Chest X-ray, AP view. Patient: 35 years old, sex F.
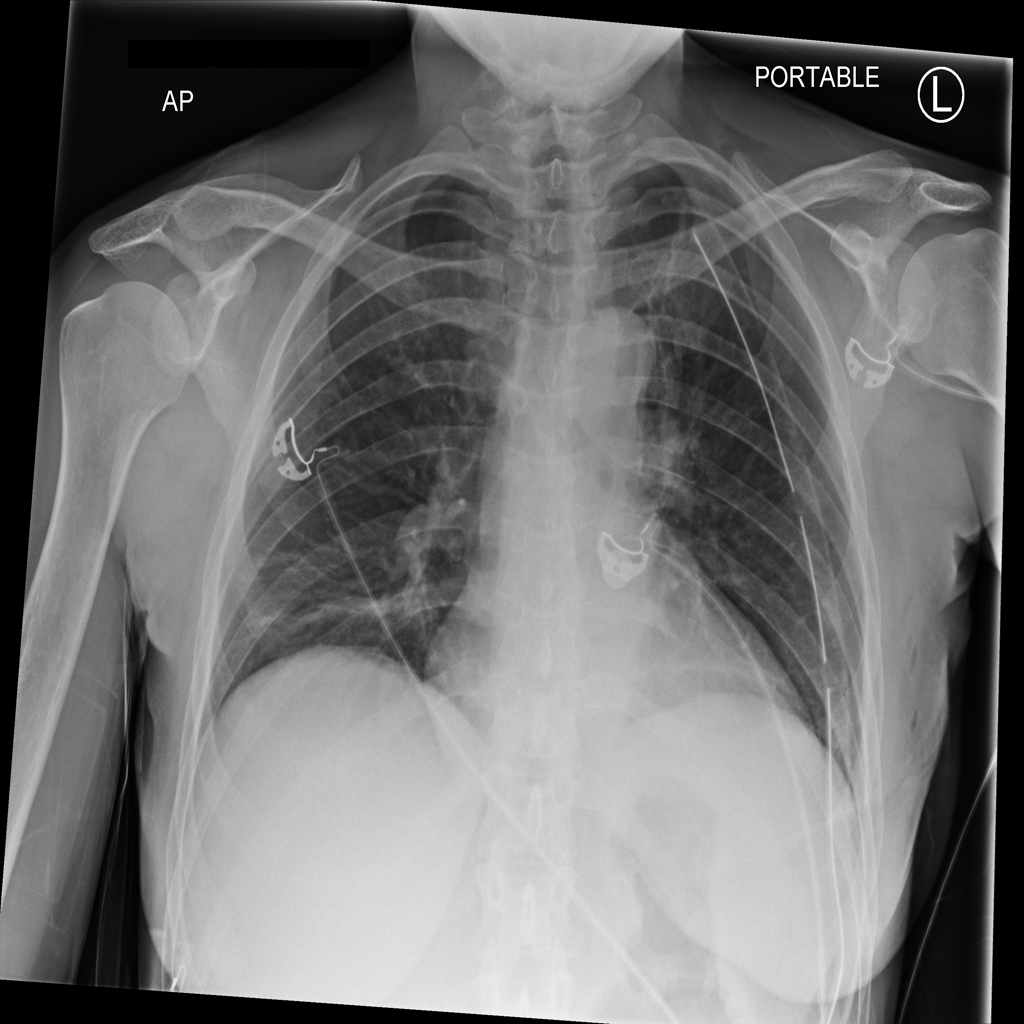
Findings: Pneumothorax